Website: macys
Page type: billing-address
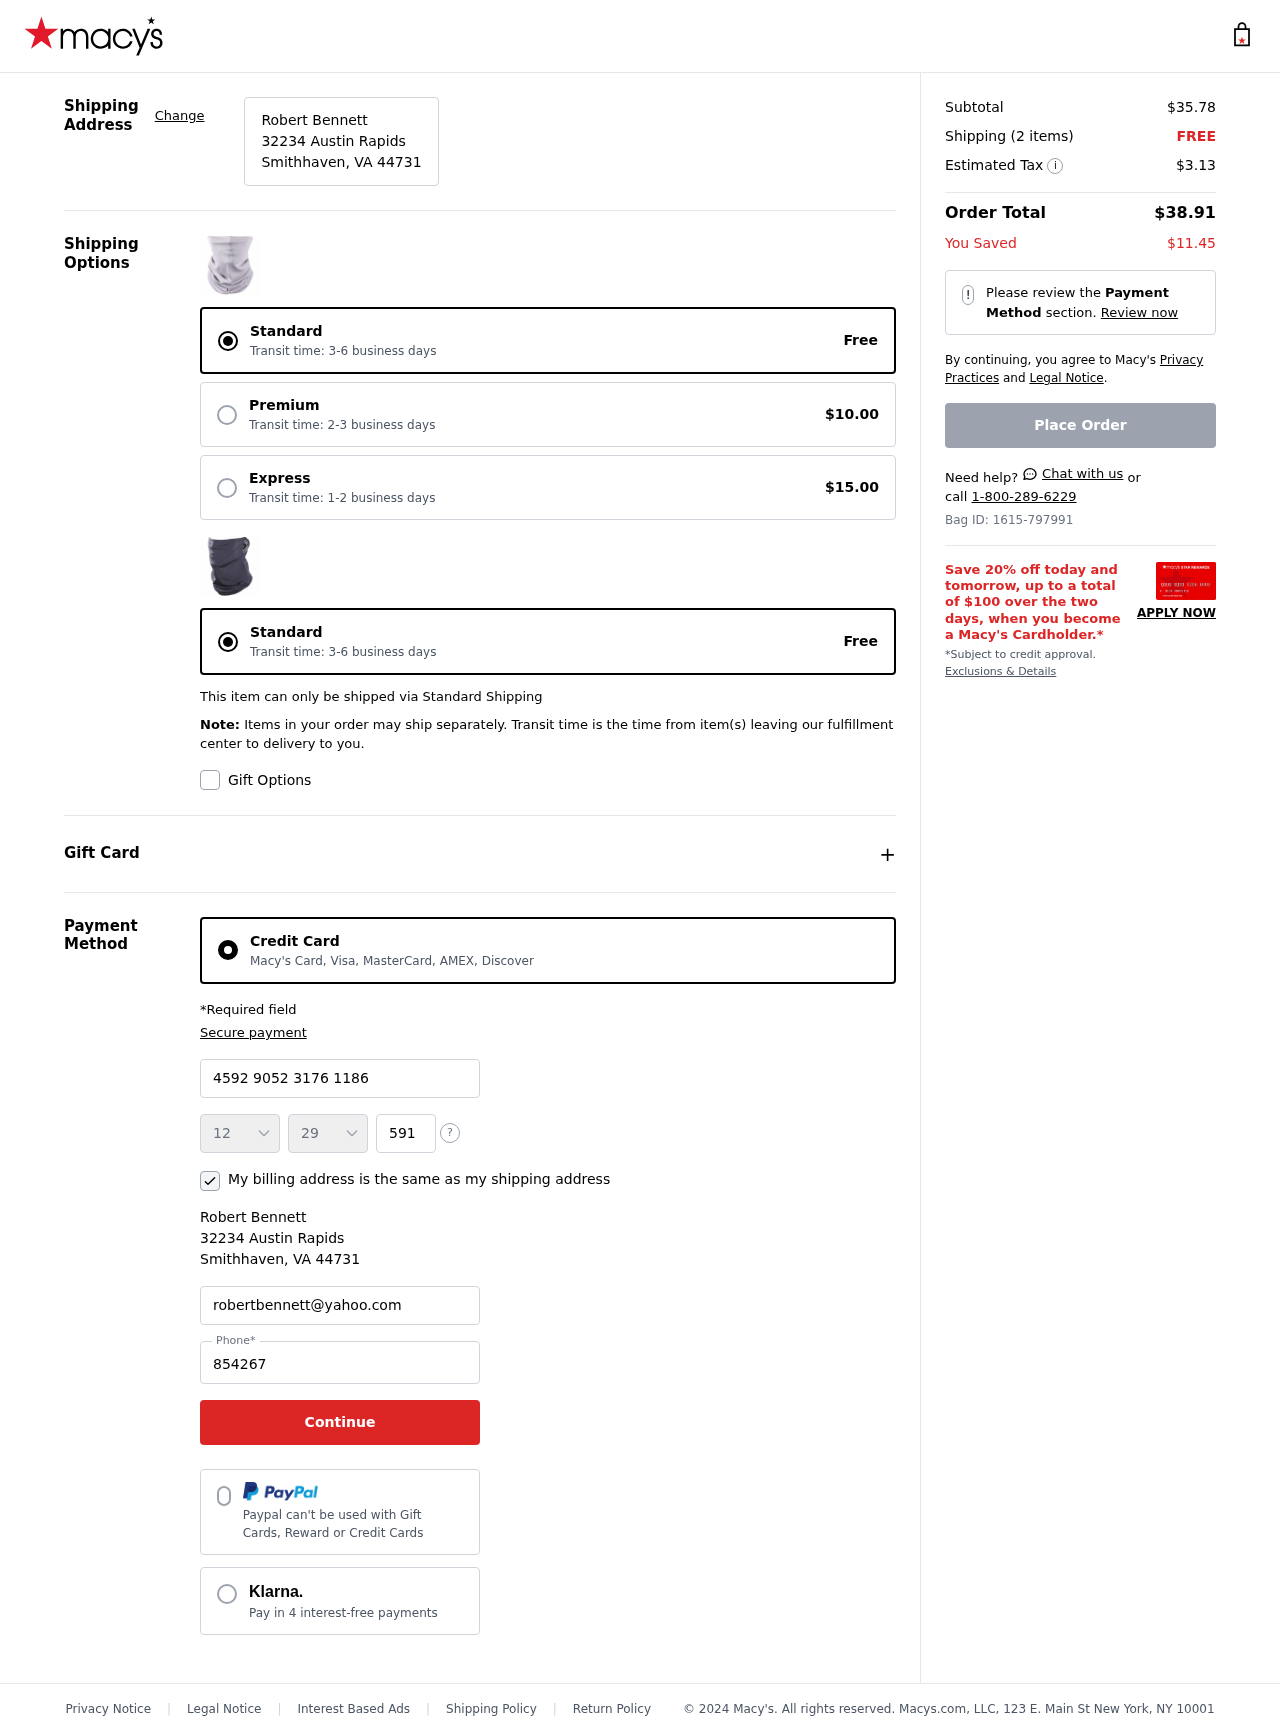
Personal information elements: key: PII_CARD_CVV
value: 591
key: PII_CARD_EXPIRY_MONTH
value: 12
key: PII_CARD_EXPIRY_YEAR
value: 29
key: PII_CARD_NUMBER
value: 4592 9052 3176 1186
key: PII_CITY_STATE_ZIP
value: Smithhaven, VA 44731
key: PII_EMAIL
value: robertbennett@yahoo.com
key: PII_FULLNAME
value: Robert Bennett
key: PII_PHONE
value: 8542677378
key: PII_STREET
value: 32234 Austin Rapids
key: PII_FULLNAME2
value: Robert Bennett
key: PII_STREET2
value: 32234 Austin Rapids
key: PII_CITY_STATE_ZIP2
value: Smithhaven, VA 44731
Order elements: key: ORDER_SUBTOTAL
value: $35.78
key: ORDER_NUM_ITEMS
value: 2
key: ORDER_SHIPPING_COST
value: FREE
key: ORDER_TAX
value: $3.13
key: ORDER_TOTAL
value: $38.91
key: ORDER_SAVINGS
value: $11.45
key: ORDER_ID
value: Bag ID: 1615-797991